Question: I'm trying to write a report using the history_table.
I want to know how would I only bring the records only to show a history if only two fields have changed ex (ss.dem1) and (ss.dem2) in the table
If anything else changes like phone or address that are in the table as well to not bring that up or suppress it in the report. I want to see the data only those 2 fields have changed and every time it has changed as a history.

This would be an example of what I'm trying to accomplish.
I also used tried to use a suppression formula but only gave me the last record and not show me the example like I would of like above
not onlastrecord and next(PATID)=PATID and next(ssdem1)=ssdem1
or
not onlastrecord and next(PATID)=PATID and next(ssdem2)=ssdem2
Any help is greatly appreciated.
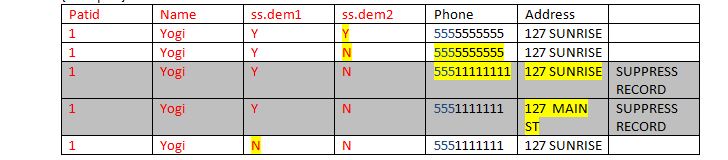
Answer: On the DB side you could do a self-join and only keep the records where one of those items you're interested in has changed, ex:
'''
select WHATEVER
from HISTORY H1, HISTORY H2
where H1.PAT_ID=H2.PAT_ID
and (H1.DEM1 <> H2.DEM1
or H1.DEM2 <> H2.DEM2
etc...)
'''
Or, you could order the report by PAT_ID, then by the date/time of the edit and then suppress the rows where nothing changes, which sounds like what you were trying to do. If you post the exact suppression formula I might be able to see where you were going wrong. Should be something like:
'''
not(onfirstrecord) or
({TABLE.PAT_ID}=previous({TABLE.PAT_ID})
and {TABLE.DEM1}=previous({TABLE.DEM1}) //check all fields you're concerned with for equality
and {TABLE.DEM2=previous({TABLE.DEM2})
and etc...)
'''